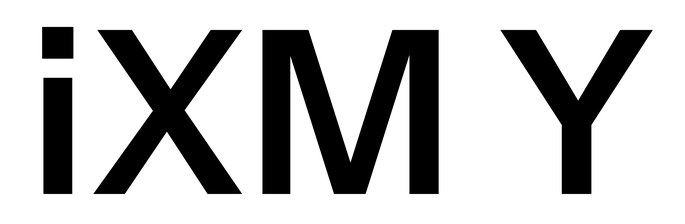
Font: InstrumentSans_SemiBold